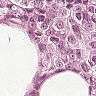
Metastatic tissue present: yes